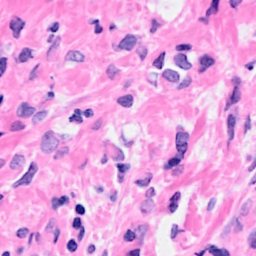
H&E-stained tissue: Breast